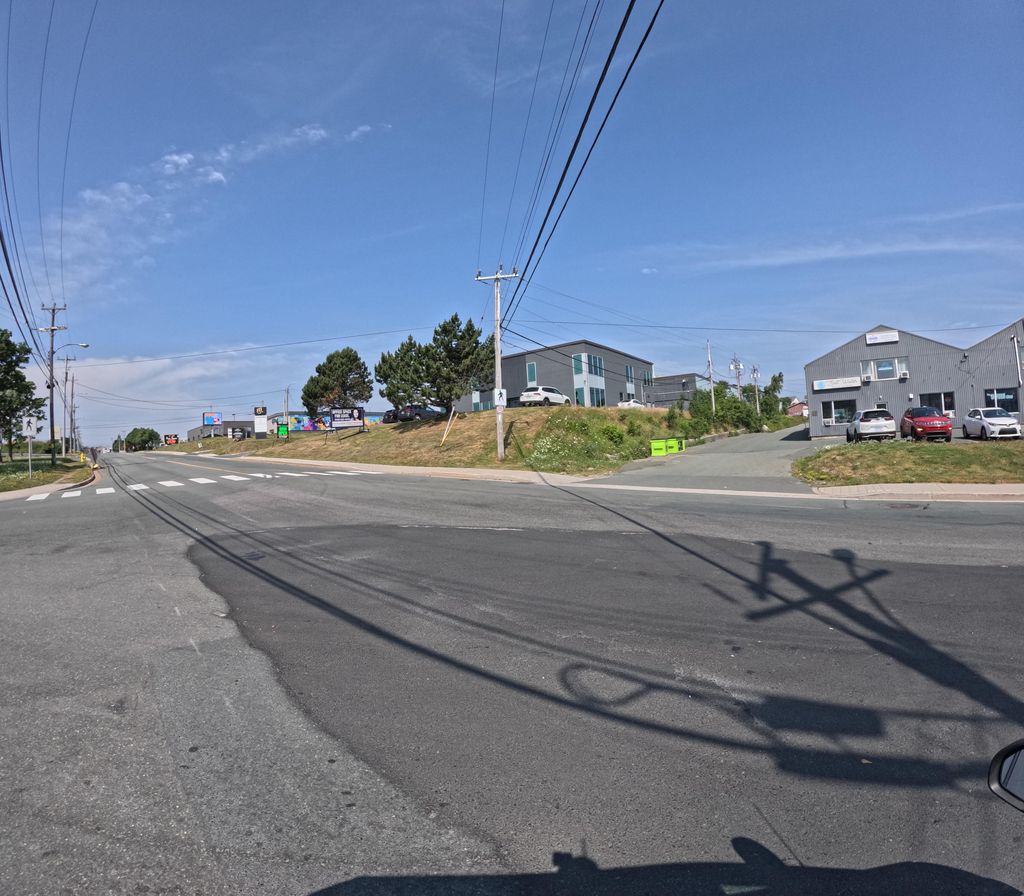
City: st_johns